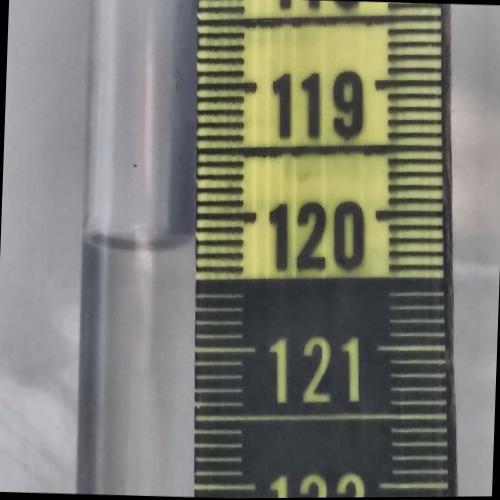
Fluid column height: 120.2 cm